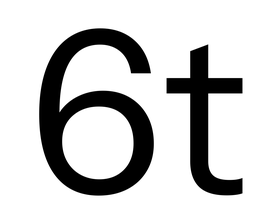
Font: InstrumentSans_Regular